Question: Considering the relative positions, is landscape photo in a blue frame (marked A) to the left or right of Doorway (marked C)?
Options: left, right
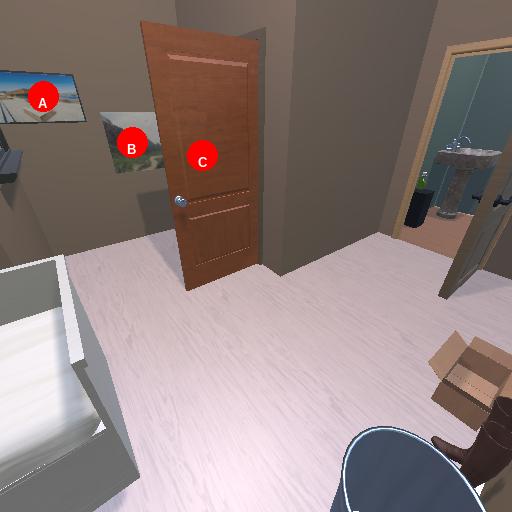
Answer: left